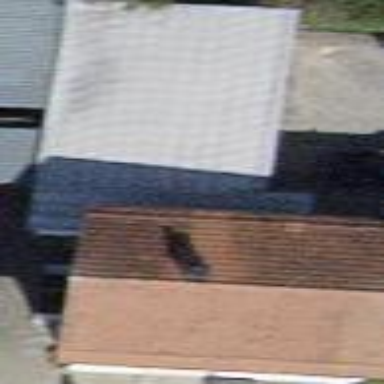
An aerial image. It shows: Building with tiled roof.